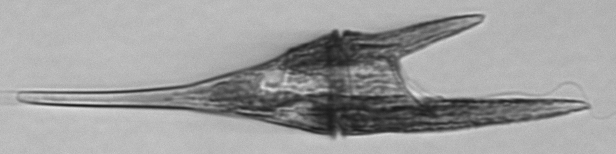
Label: Tripos_furca